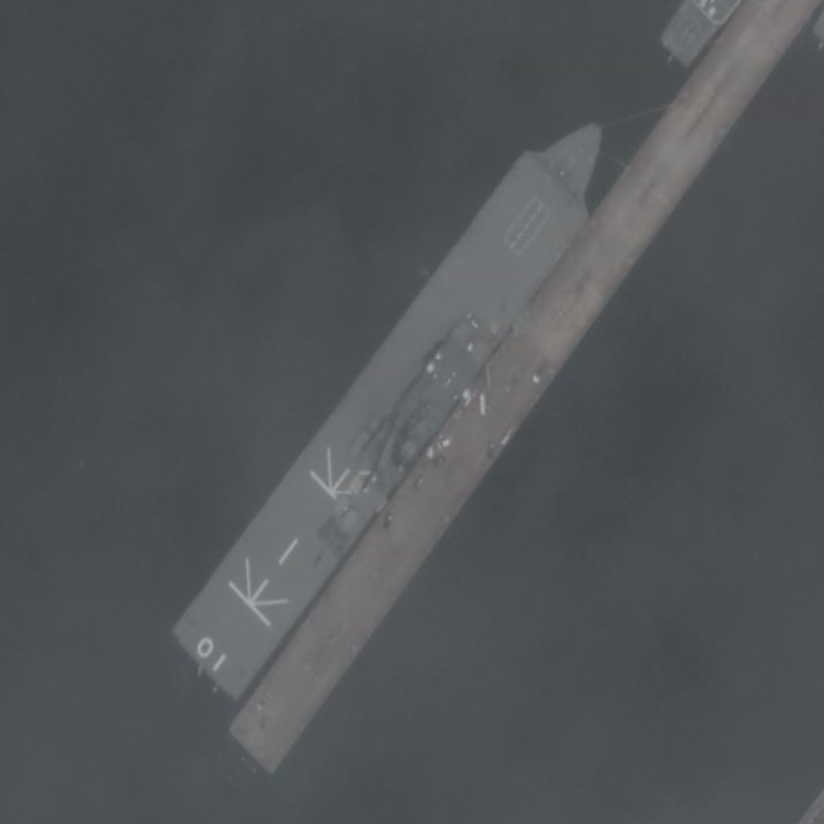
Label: assault